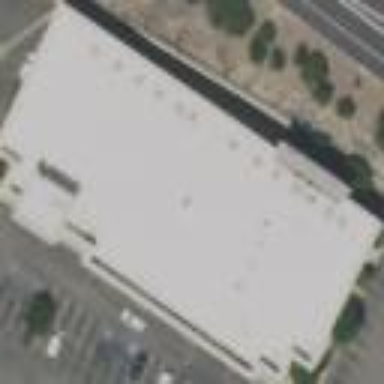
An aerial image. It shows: Retail building.